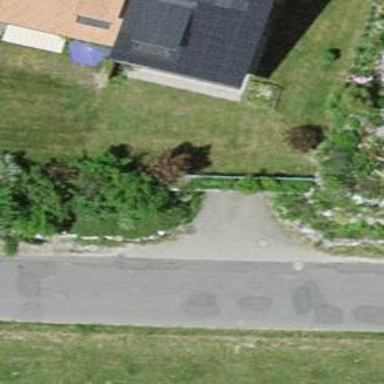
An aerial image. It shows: Group of garages.